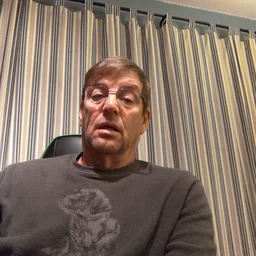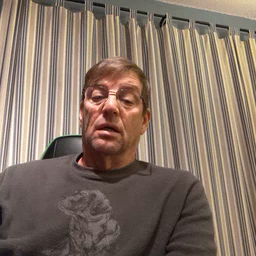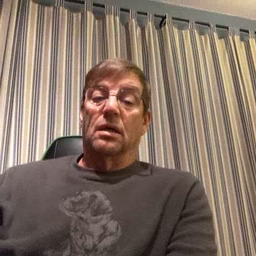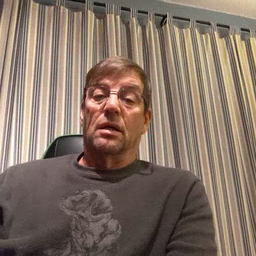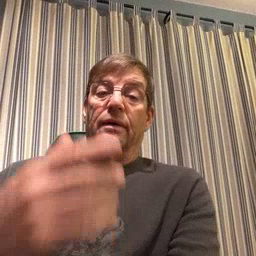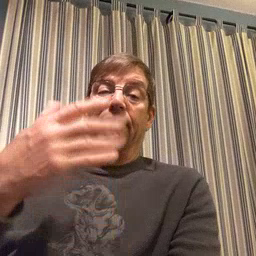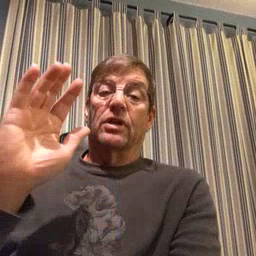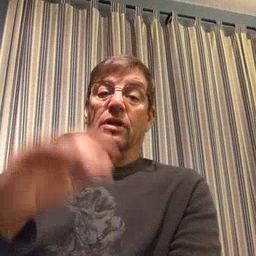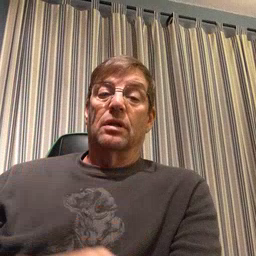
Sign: finish